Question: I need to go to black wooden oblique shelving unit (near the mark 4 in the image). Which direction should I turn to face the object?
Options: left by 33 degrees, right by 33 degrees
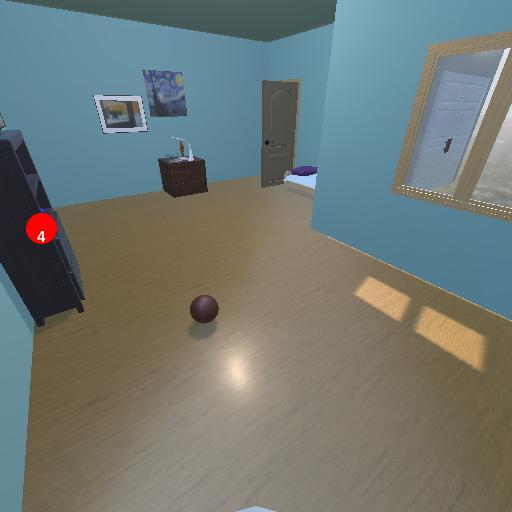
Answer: left by 33 degrees